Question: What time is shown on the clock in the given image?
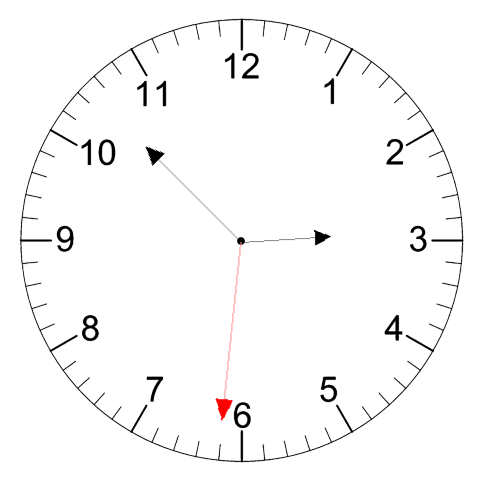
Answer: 02:52:31